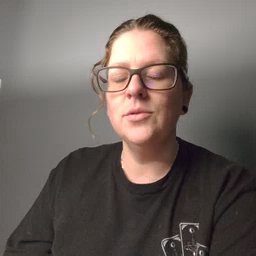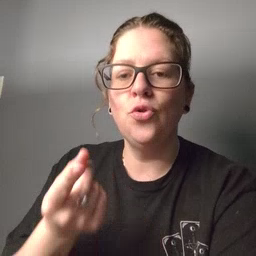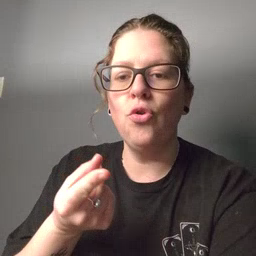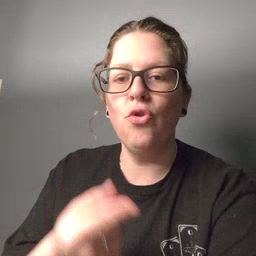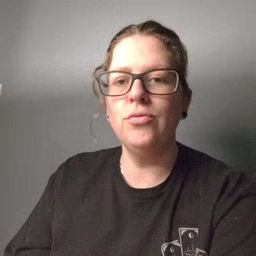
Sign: dog